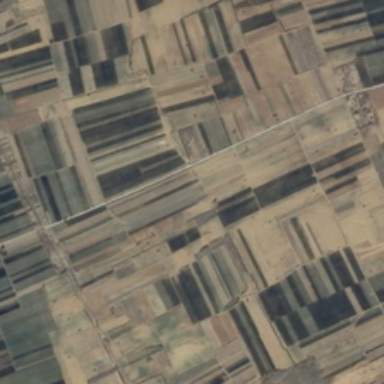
The farmland which is brown and dark green loos like a splicing cloth .